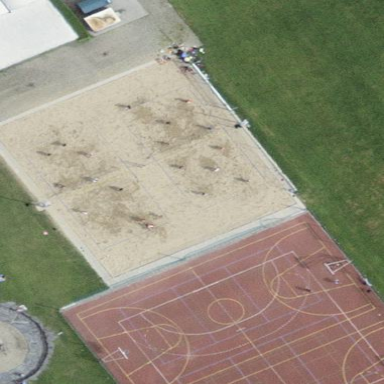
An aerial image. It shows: Sandy pitch for beach volleyball.